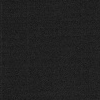
Atmospheric dust classification: dusty